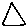
Label: triangle